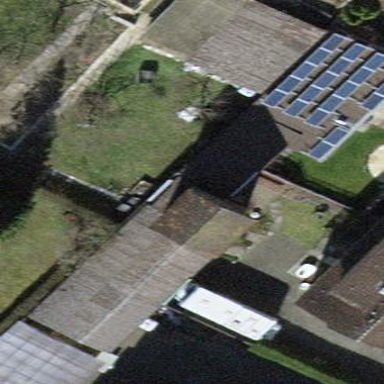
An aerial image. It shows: Garage building.